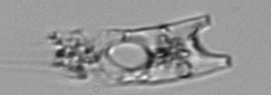
Label: Eucampia